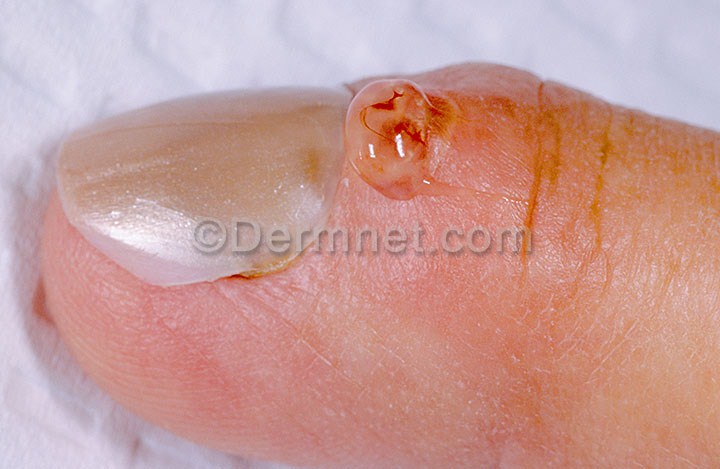
Disease: Nail Fungus and other Nail Disease